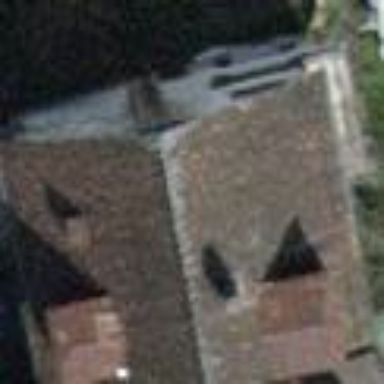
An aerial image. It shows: Semidetached house with gabled roof.